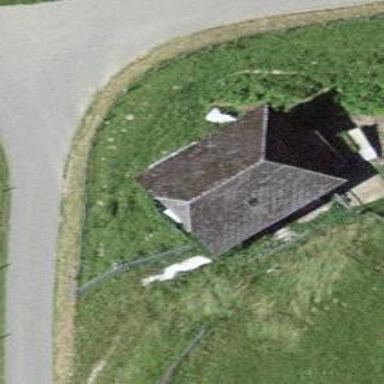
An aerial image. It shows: Farm auxiliary building.